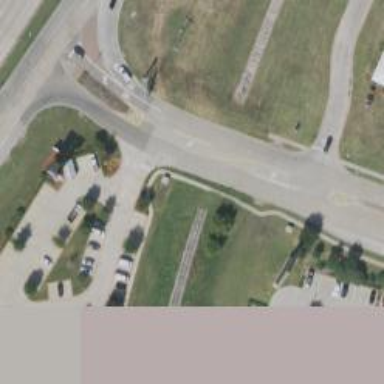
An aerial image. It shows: Tertiary road with separate sidewalks.